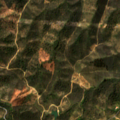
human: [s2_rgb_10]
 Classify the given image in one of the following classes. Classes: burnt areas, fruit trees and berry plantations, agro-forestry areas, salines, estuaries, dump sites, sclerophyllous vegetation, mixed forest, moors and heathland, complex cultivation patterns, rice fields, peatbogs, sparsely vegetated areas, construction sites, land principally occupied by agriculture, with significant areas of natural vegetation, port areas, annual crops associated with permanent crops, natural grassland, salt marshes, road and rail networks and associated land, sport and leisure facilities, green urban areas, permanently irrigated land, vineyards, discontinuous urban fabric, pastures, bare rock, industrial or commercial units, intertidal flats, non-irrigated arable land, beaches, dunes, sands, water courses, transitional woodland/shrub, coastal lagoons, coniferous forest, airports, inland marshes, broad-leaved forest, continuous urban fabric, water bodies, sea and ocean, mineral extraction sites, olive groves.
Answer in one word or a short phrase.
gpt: land principally occupied by agriculture, with significant areas of natural vegetation, agro-forestry areas, broad-leaved forest, transitional woodland/shrub